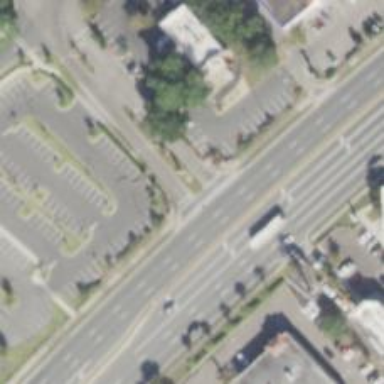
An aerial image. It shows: Solid stop line on the road marking.